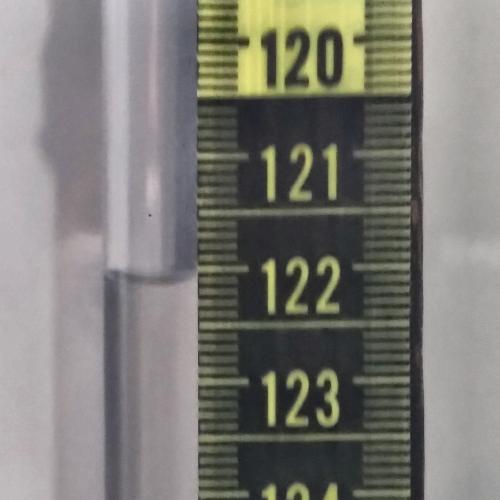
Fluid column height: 122.1 cm